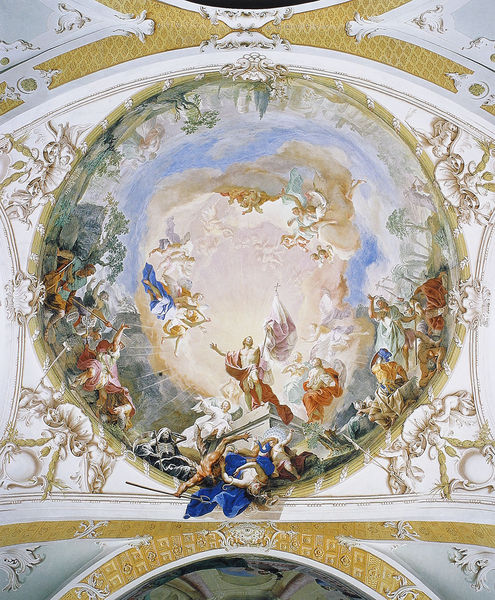
Titel: Die Auferstehung Christi in der Kuppel über dem Chorraum
Künstler: Martin Knoller
Standort: Neresheim, Abteikirche Heilig Kreuz, St. Ulrich und Afra (EU - D - BW)
Schlagwörter: baum, blau, gemälde, gott, himmel, nackt, weiß, wolken, bäume, frauen, landschaft, menschen, blumen, marmor, männer, tuch, wolke, ornament, barock, rahmen, tot, kirche, gold, decke, renaissance, fliegen, kreis, rund, engel, schiff, italien, fahne, flagge, kuppel, schlacht, ornamente, verzierung, wandmalerei, woken, stuck, dom, strahlen, kathedrale, christus, jesus, apokalypse, götter, kapelle, heilige, deckengemälde, fresko, christentum, fresco, auferstehung, michelangelo, gottvater, dreizack, gloria